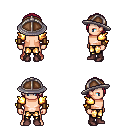
a pixel art fantasy rpg character, male body template, human, light skin, gold arm armor, gold greaves, ruby red bangs hairstyle, chain helm, leather bracers, maroon shoes, four views (front, back, left, right), 2x2 character sprite sheet, small pixel art, hard edges, no anti-aliasing